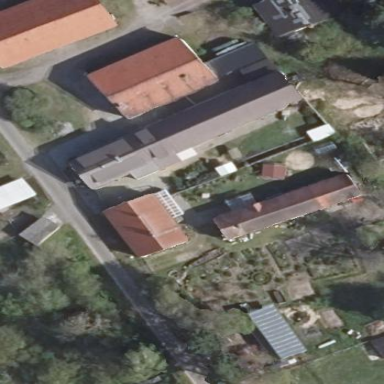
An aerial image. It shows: Building with flat grey roof. The building has some additional parts.